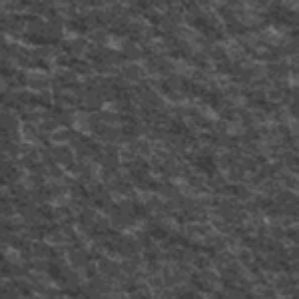
Label: frost